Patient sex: M
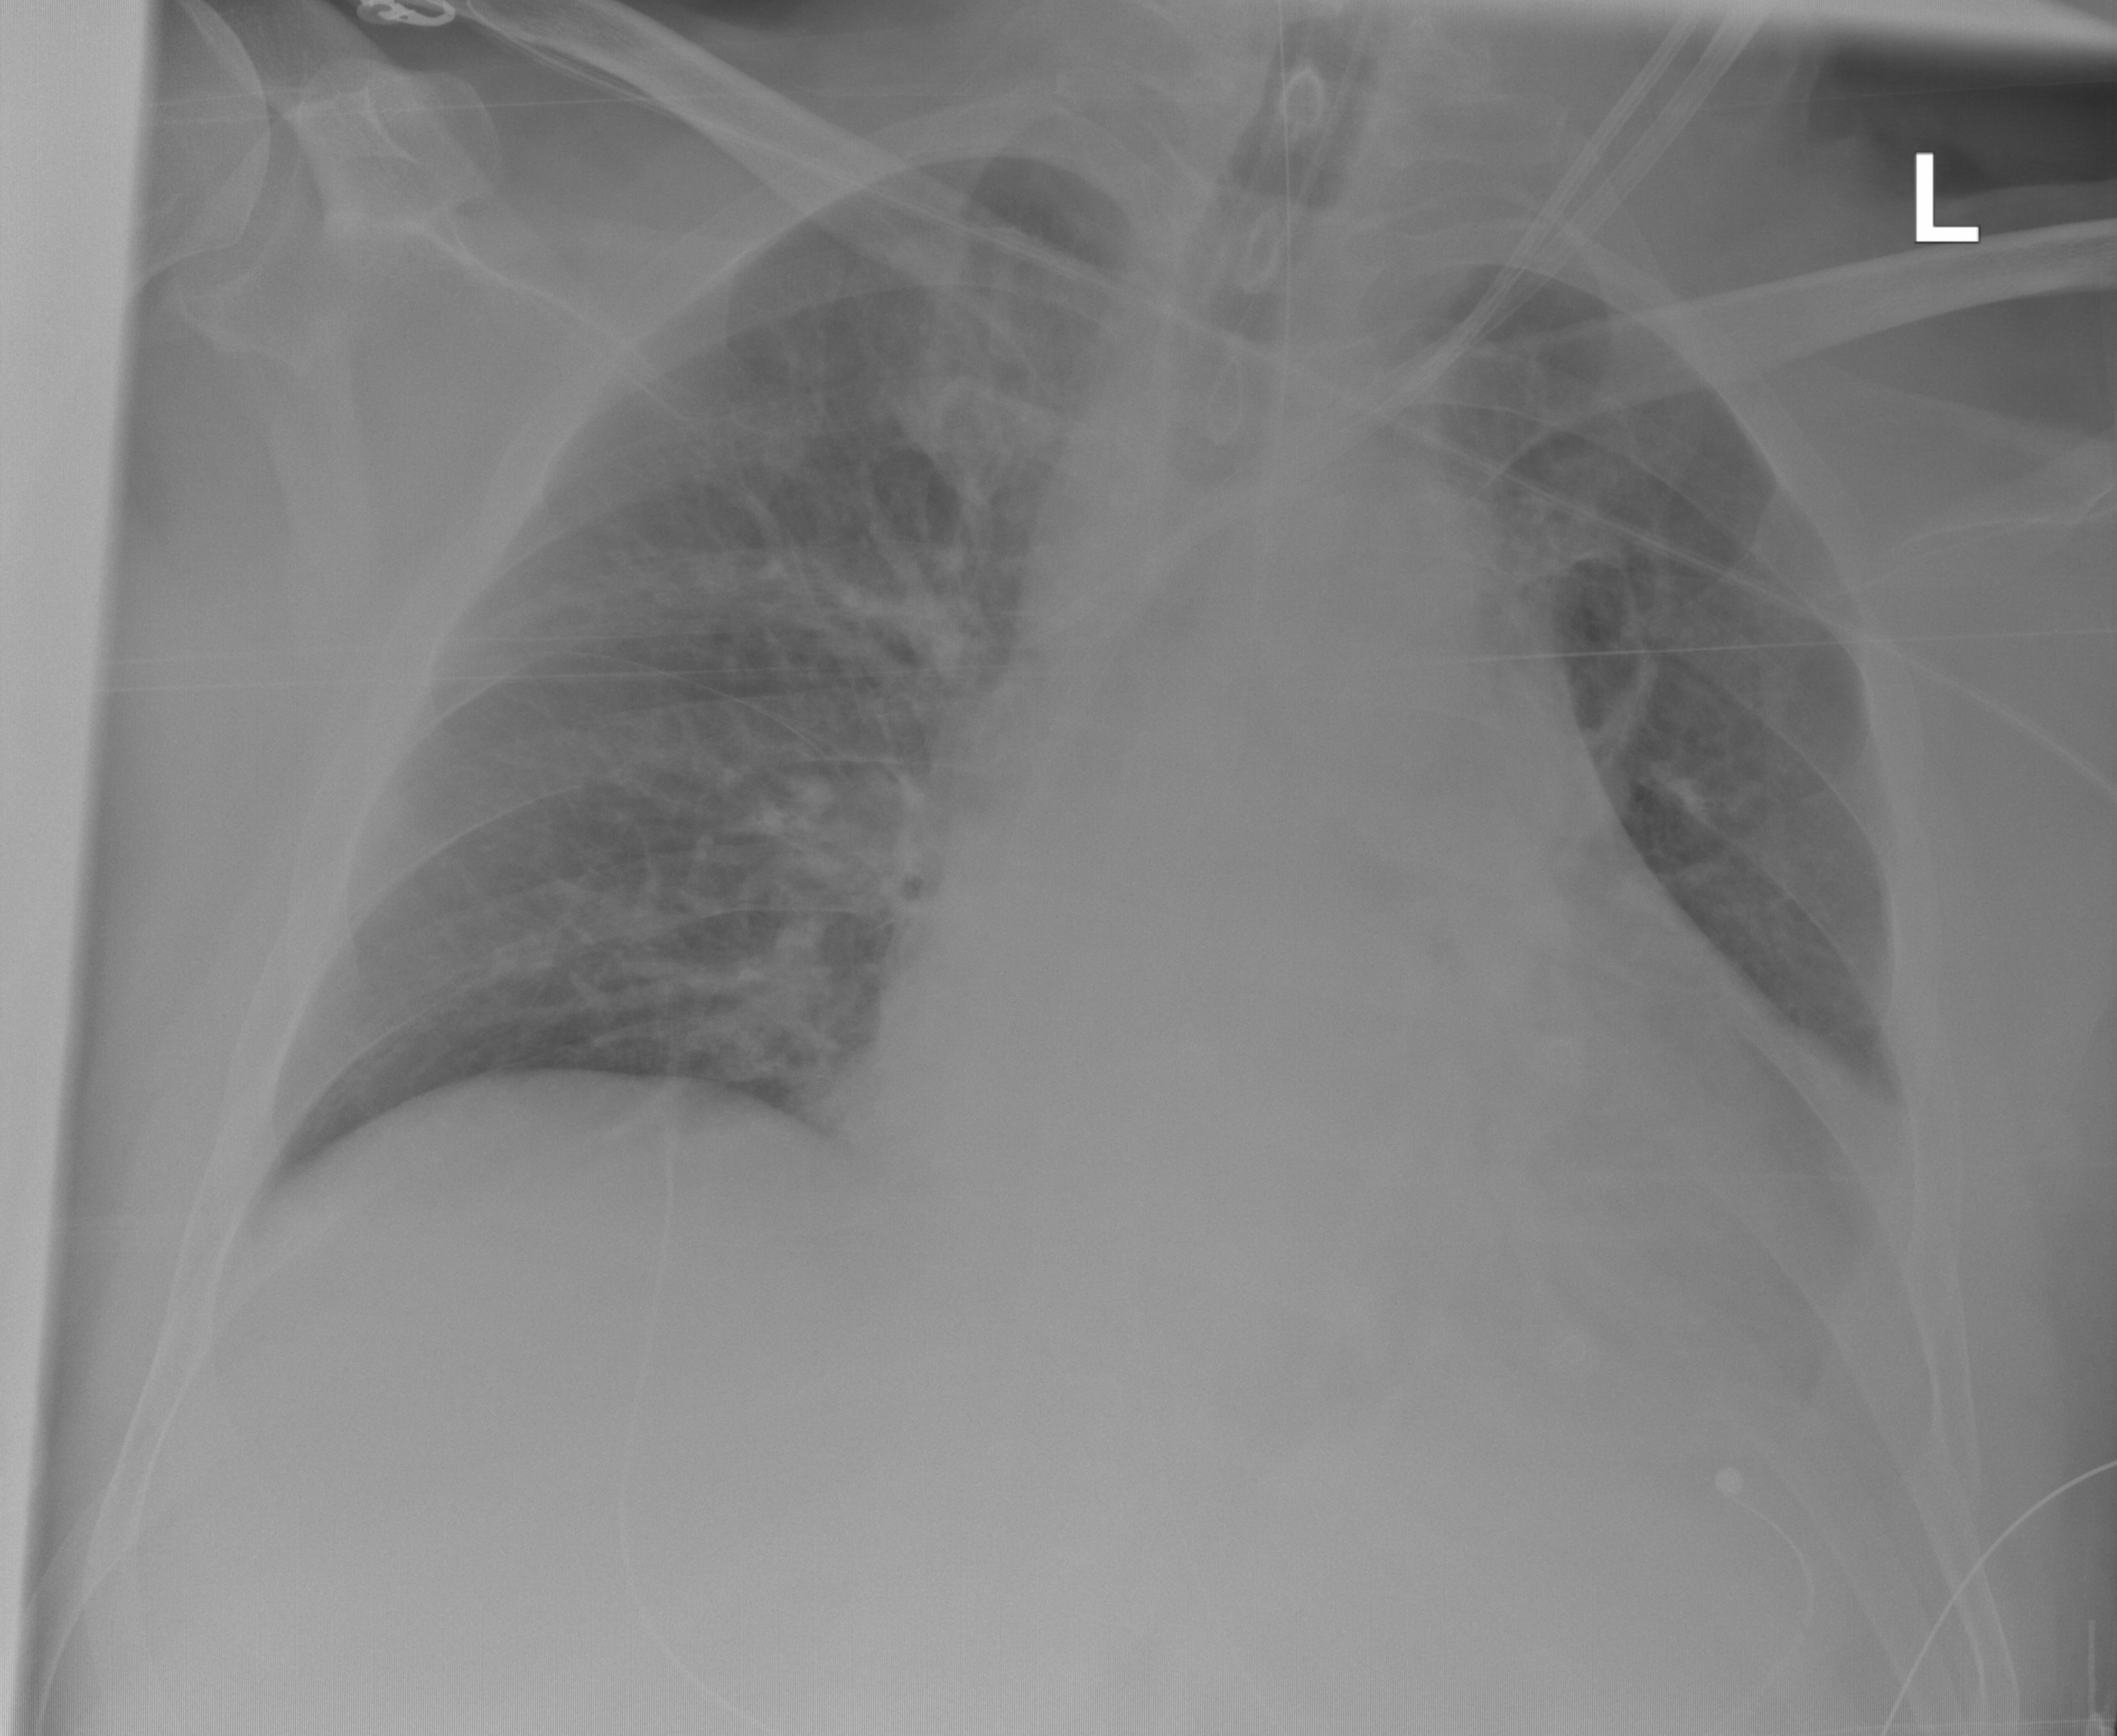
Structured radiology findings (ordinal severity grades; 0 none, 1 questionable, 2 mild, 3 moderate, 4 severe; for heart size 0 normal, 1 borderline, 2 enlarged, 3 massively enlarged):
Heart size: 2
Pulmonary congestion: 2
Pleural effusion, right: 0
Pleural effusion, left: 0
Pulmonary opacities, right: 0
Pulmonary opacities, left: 0
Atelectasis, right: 0
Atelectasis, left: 0